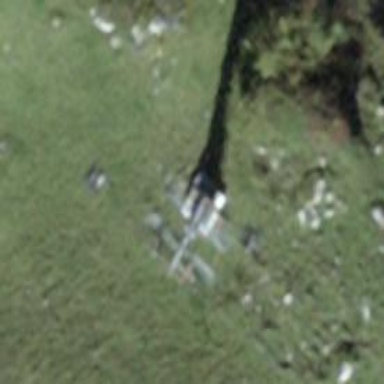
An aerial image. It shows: Pylon used for aerialway.